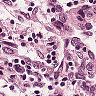
Metastatic tissue present: yes